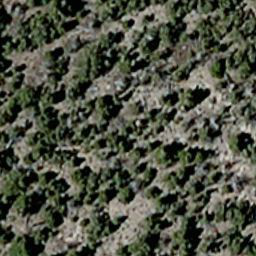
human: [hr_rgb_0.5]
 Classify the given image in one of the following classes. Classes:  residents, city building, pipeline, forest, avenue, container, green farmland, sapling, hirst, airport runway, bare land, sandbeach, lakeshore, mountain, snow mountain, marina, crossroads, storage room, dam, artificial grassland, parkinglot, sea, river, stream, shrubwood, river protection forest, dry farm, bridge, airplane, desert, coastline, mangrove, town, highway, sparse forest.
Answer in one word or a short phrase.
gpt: sparse forest